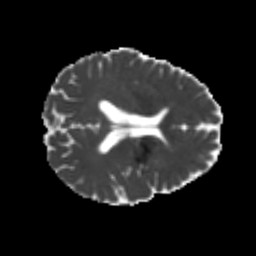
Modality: MD
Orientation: axial
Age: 21
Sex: male
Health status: healthy
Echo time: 0.074 s